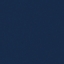
Land use / land cover: SeaLake